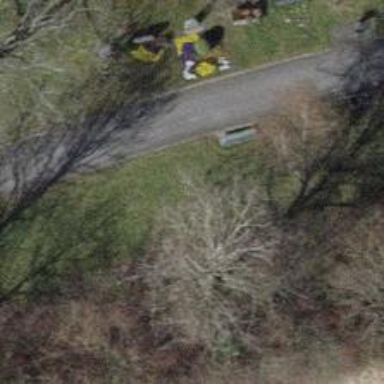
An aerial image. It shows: Brown bench in the vicinity.